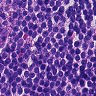
Metastatic tissue present: no